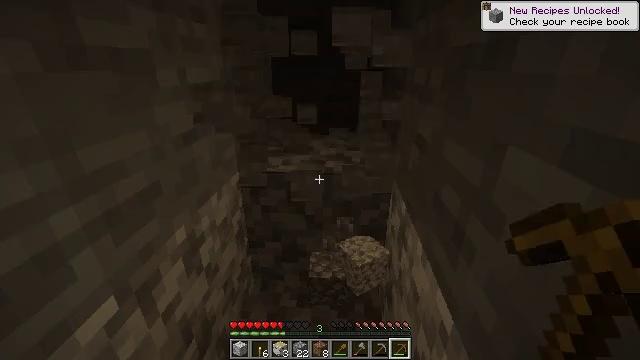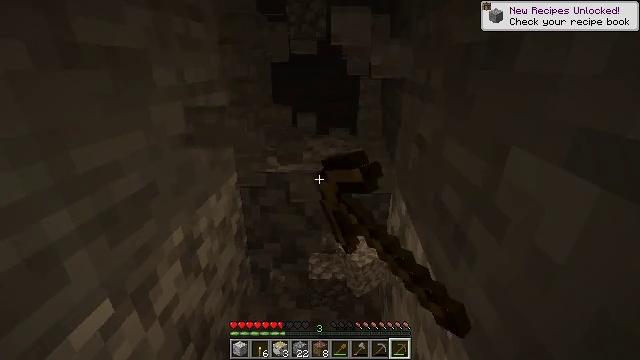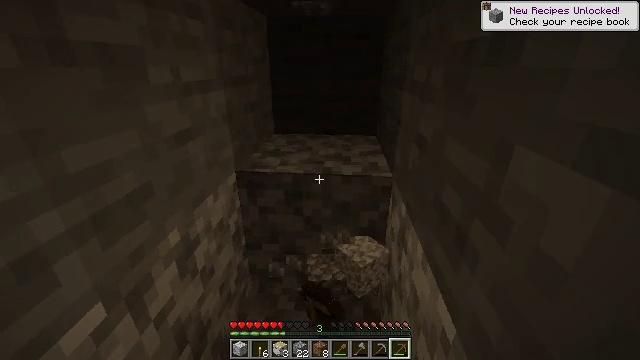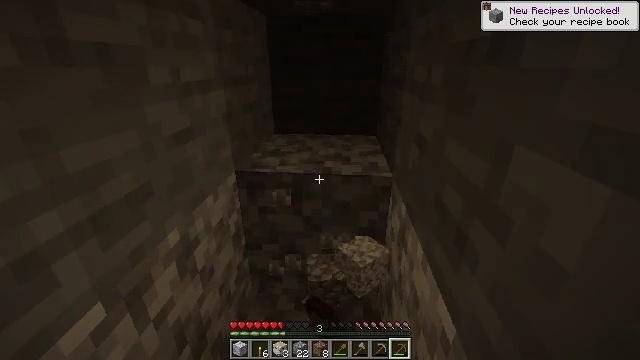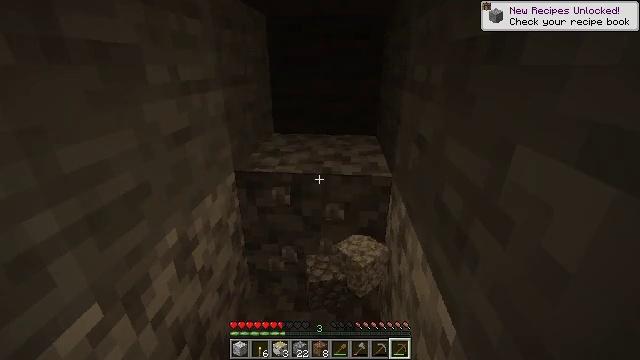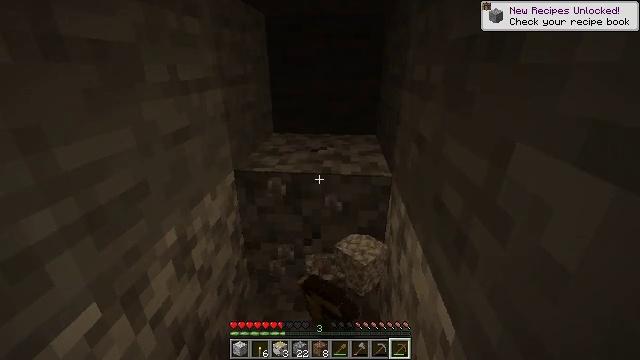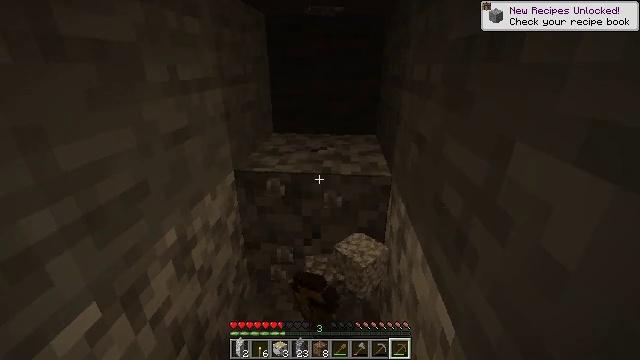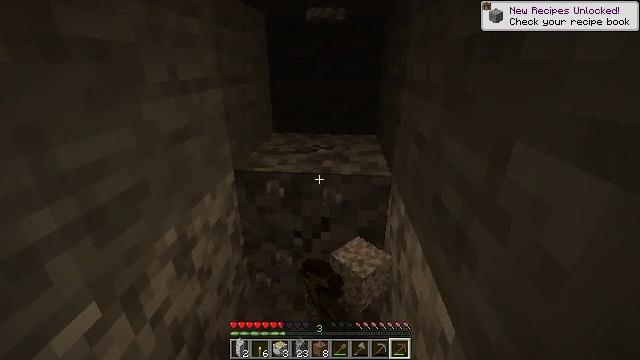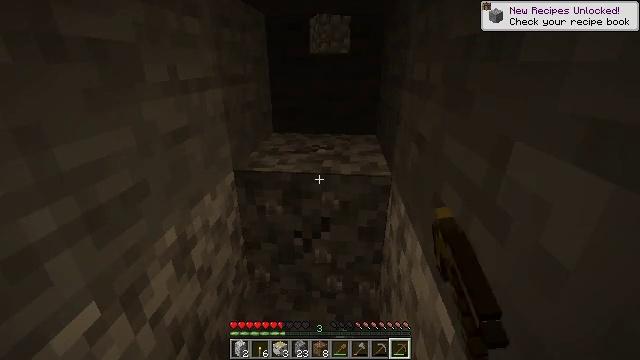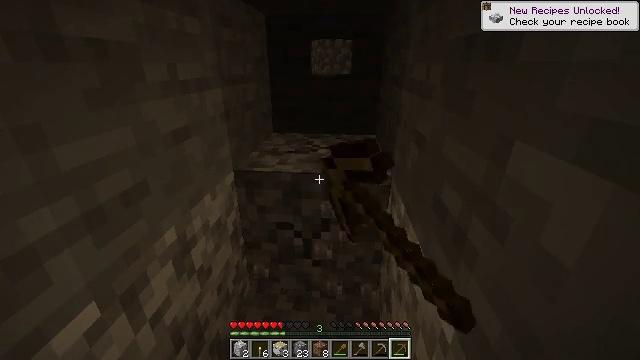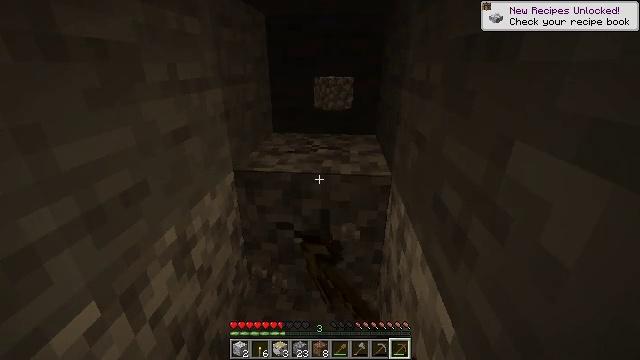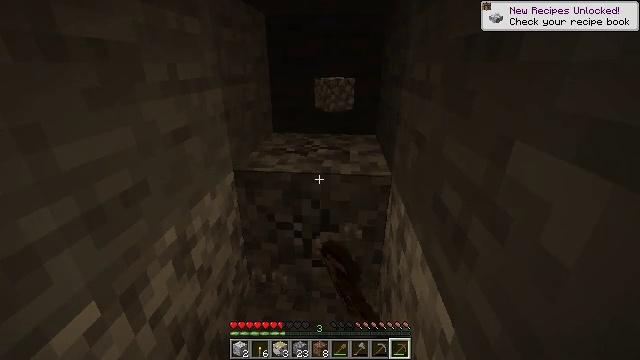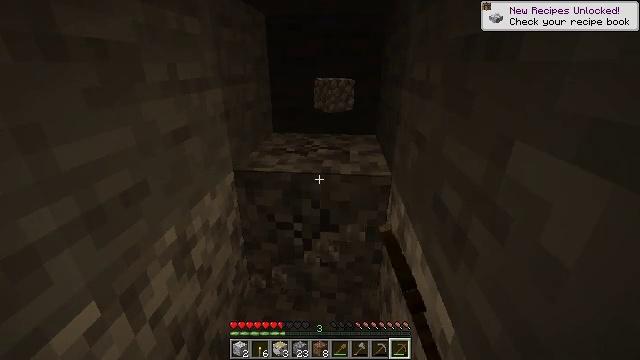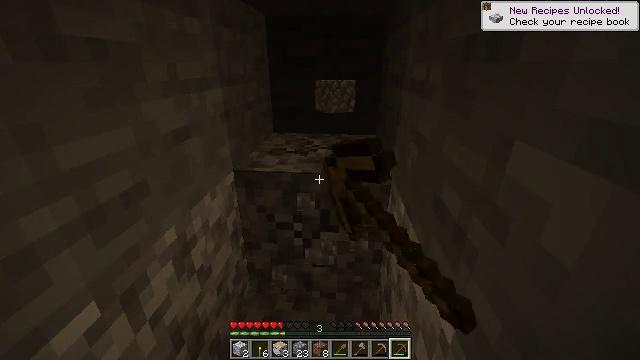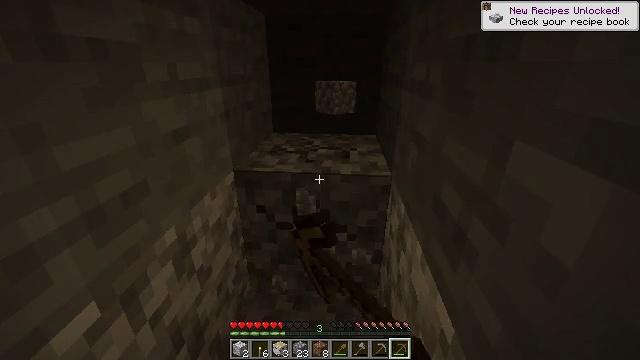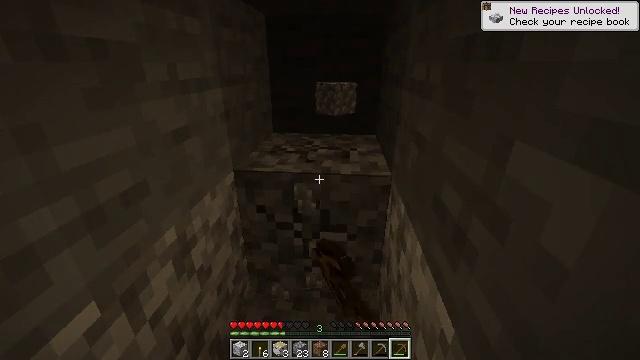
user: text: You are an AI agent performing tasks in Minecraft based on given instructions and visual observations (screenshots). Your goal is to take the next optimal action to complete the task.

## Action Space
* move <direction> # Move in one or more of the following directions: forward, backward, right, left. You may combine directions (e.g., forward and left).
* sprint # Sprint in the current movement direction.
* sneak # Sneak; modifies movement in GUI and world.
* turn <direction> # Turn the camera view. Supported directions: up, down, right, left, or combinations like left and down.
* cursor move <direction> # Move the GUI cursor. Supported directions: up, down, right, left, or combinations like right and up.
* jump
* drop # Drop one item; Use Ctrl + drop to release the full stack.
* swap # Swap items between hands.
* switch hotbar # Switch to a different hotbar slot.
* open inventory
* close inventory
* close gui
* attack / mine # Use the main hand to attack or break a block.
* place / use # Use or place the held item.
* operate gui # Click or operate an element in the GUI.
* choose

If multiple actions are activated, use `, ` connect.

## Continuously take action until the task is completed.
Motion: motion action
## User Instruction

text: Mine the diorite underground.
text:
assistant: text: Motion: attack / mine
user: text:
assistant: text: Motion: attack / mine
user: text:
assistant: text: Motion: attack / mine
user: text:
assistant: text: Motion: attack / mine
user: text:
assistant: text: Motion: attack / mine
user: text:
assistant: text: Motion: attack / mine
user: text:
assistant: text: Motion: attack / mine
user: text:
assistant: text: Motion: attack / mine
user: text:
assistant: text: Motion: attack / mine
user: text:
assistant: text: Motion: attack / mine
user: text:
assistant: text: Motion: attack / mine
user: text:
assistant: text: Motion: attack / mine
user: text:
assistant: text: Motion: attack / mine
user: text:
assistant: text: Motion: attack / mine
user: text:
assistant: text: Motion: attack / mine
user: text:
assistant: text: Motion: attack / mine
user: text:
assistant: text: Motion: attack / mine
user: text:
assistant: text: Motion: attack / mine
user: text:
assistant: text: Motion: attack / mine
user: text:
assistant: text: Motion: attack / mine
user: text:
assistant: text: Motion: attack / mine
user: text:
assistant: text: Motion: attack / mine
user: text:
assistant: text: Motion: attack / mine
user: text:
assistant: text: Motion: attack / mine
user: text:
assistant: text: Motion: attack / mine
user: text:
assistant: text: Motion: attack / mine
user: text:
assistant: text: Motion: attack / mine
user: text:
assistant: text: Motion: attack / mine
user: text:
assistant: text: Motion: attack / mine
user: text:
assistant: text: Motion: attack / mine